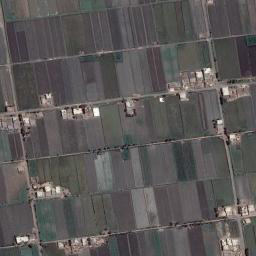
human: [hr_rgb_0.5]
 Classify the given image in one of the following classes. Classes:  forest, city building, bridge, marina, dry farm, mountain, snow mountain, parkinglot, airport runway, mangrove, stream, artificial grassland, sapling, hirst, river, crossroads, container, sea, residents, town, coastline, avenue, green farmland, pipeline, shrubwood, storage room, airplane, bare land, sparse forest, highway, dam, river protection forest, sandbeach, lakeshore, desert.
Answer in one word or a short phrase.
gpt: green farmland